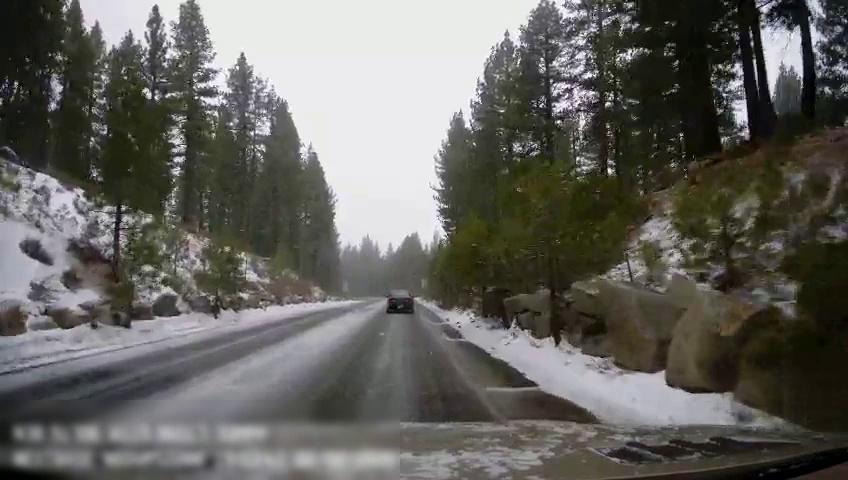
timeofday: Day
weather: Snowy
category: Drivable Space
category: Vehicles | Car
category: Lanes | Opposite Lane
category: Lanes | Opposite Lane
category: Lanes | Current Lane